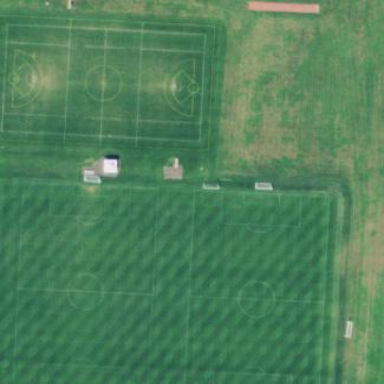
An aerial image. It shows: Grass pitch designated for soccer.